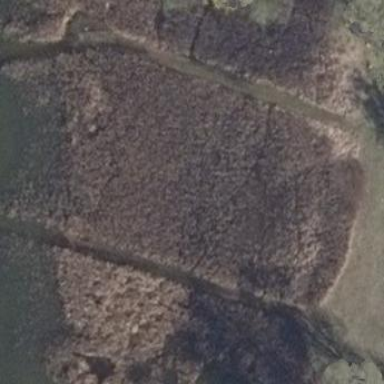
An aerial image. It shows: Beautiful wet meadow natural wetland.